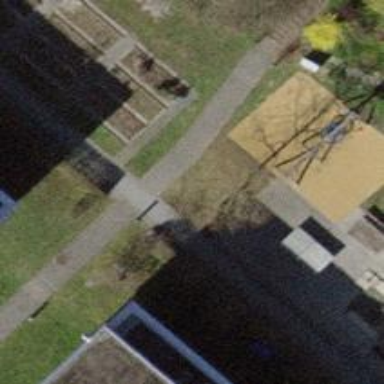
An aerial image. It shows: Footway surfaced with paving stones.